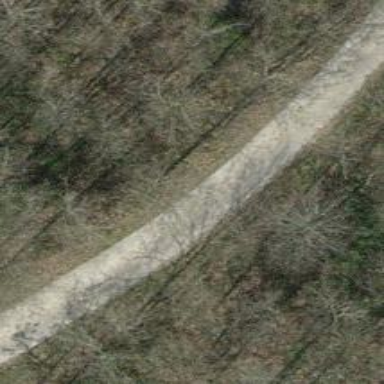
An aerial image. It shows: Track with grade1 tracktype.